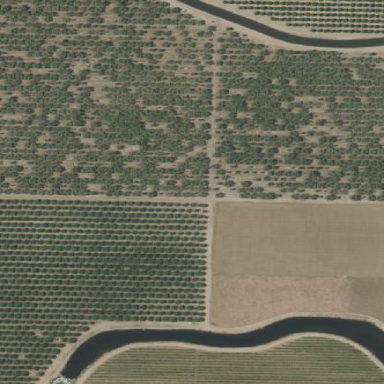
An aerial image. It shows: Orchard.